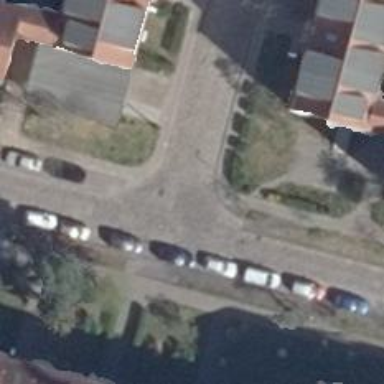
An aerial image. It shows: Residential road with on-street parallel parking on the left lane.